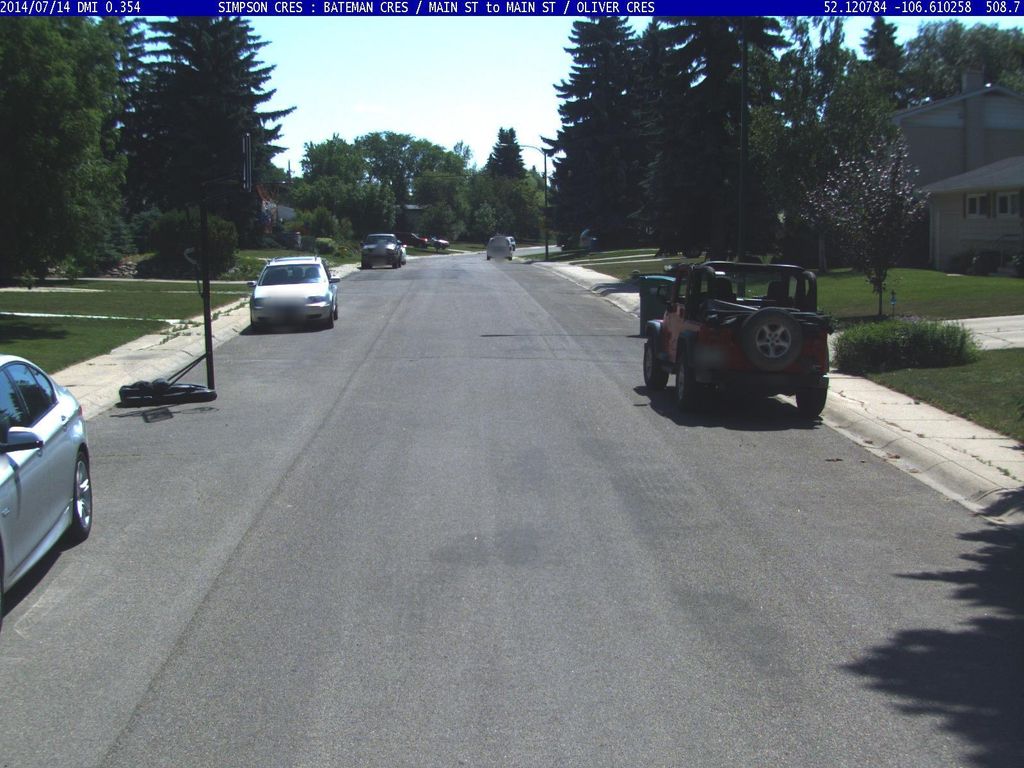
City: saskatoon